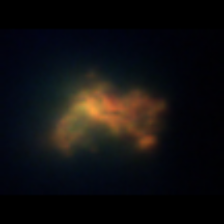
Taxon: Unknown_detritus
Group: Unknown